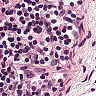
Metastatic tissue present: no